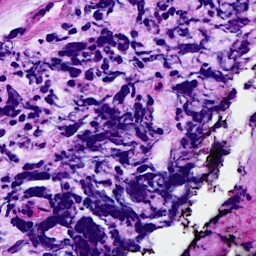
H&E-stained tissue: Breast